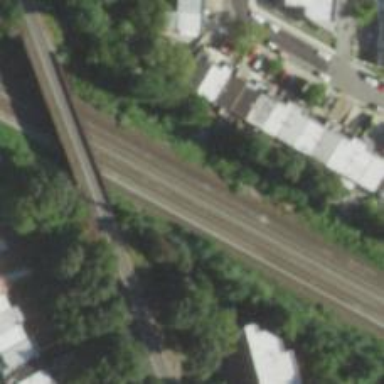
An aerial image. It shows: Electrified rail for trains.